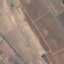
Land use / land cover: PermanentCrop